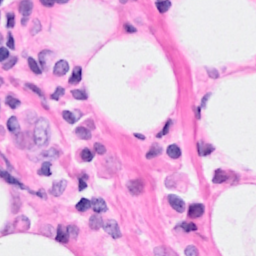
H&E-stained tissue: Breast